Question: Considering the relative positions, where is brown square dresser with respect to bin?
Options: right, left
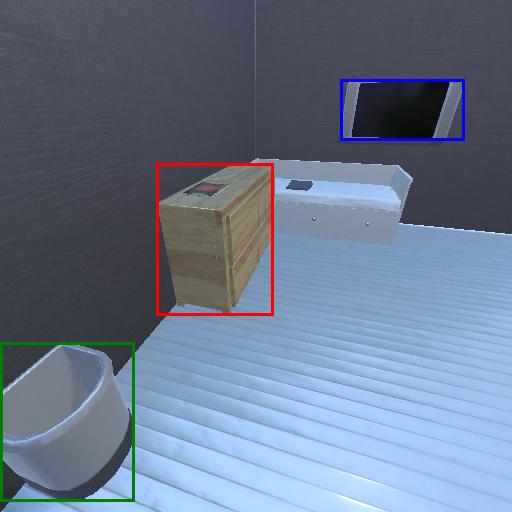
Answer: right